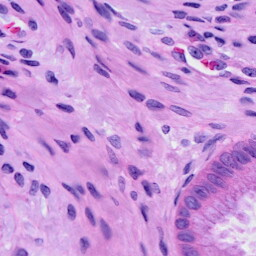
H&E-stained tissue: Cervix